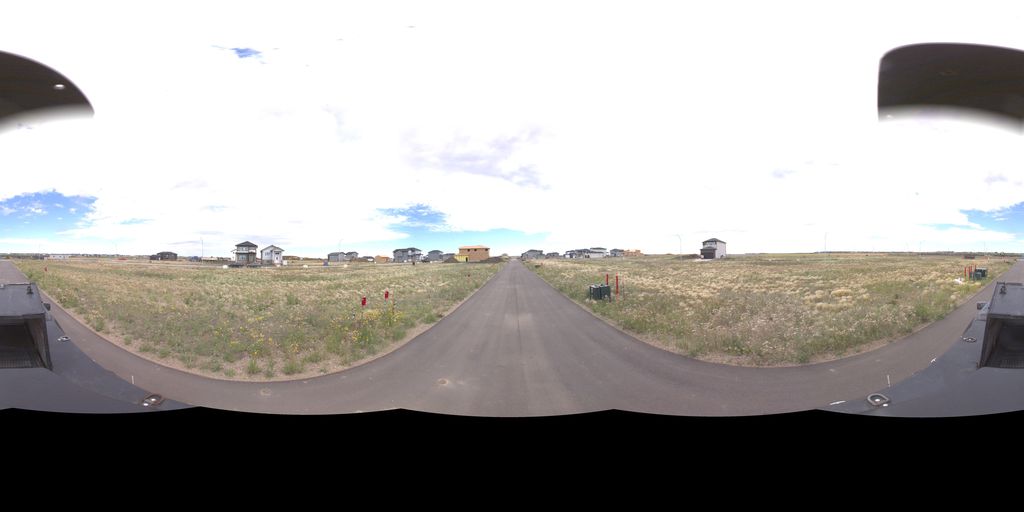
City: saskatoon